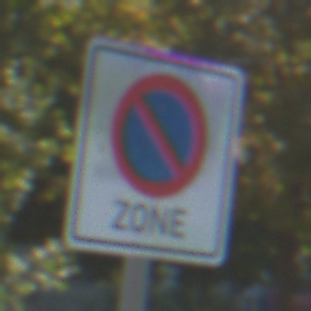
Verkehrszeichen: BeginnEingeschraenktesHalteverbotZone
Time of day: Midday
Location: Outdoor (Urban)
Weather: Clear
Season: NotSpecified
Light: Natural